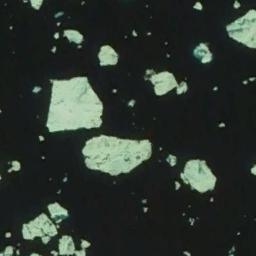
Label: sea_ice